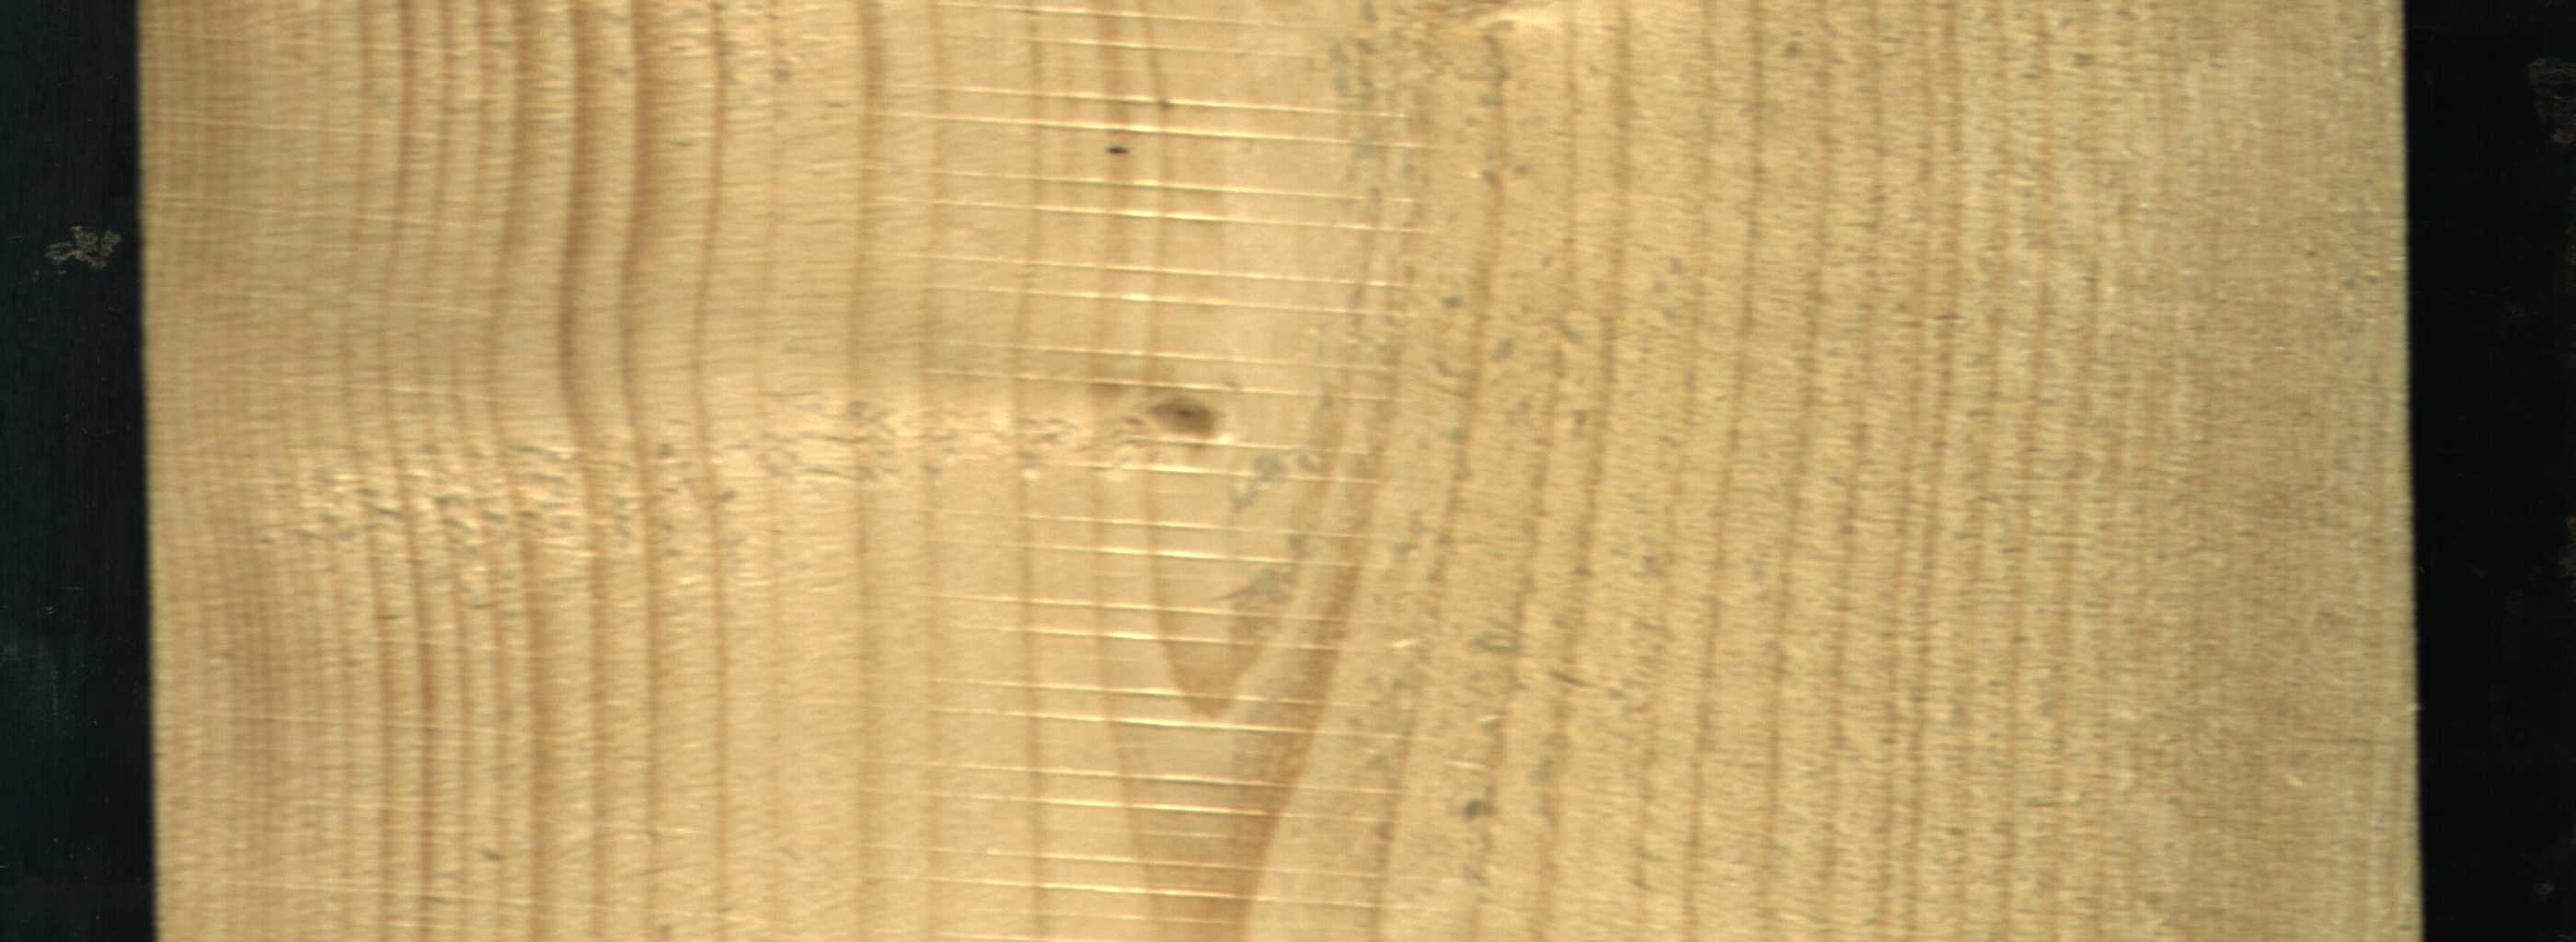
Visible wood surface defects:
Live_Knot